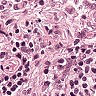
Metastatic tissue present: no